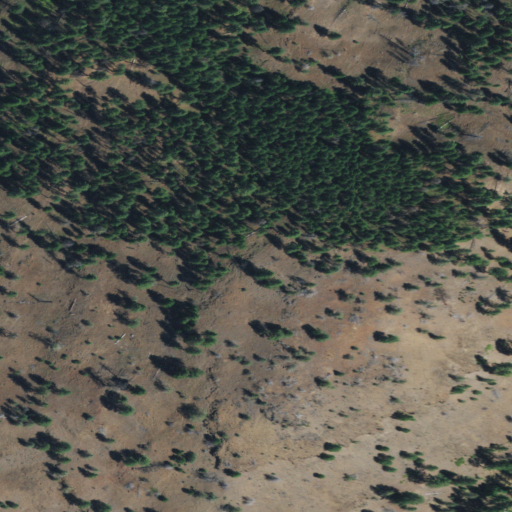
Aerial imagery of mountain in Oregon named China Cap containing evergreen forest, grassland, and shrub